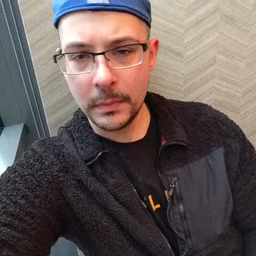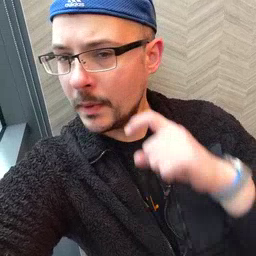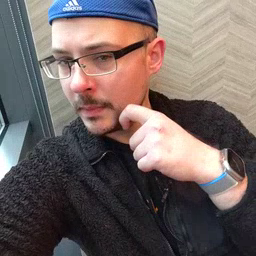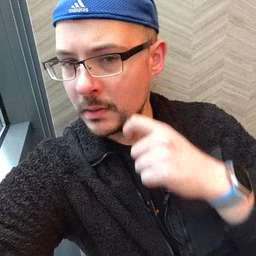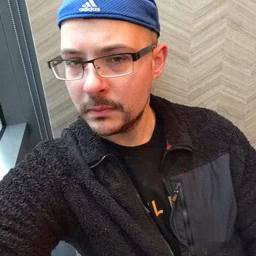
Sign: apple